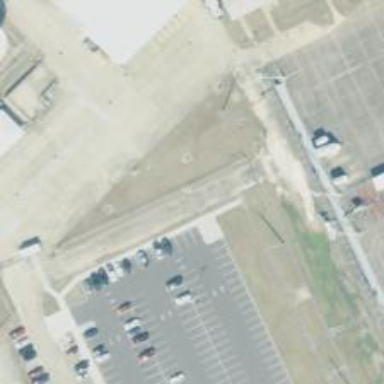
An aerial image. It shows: Image of helipad at airport.